Field crop: tomato
Growth stage: 2
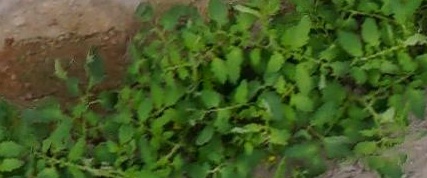
Species: tomato